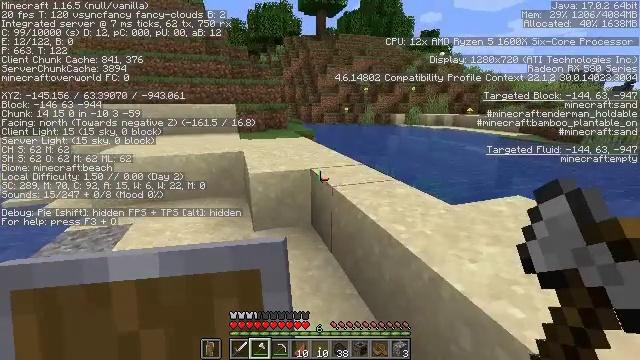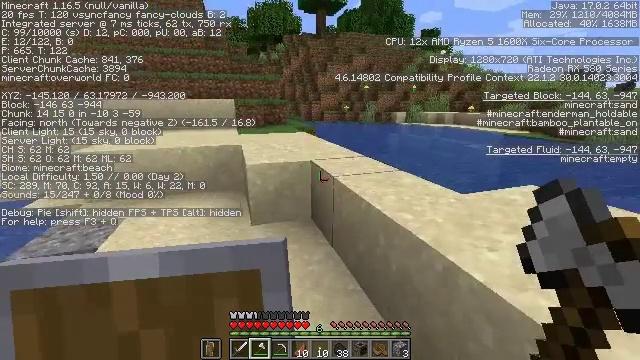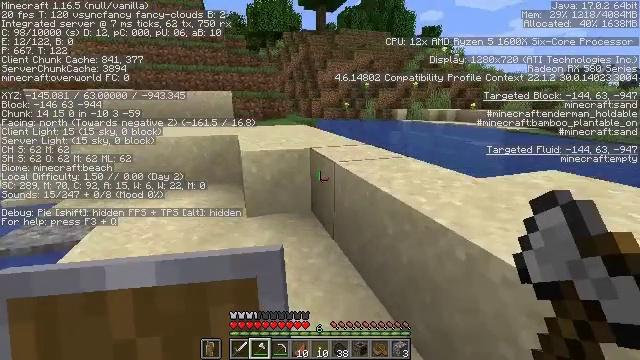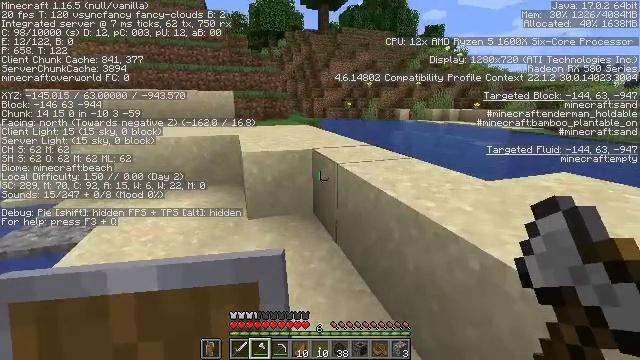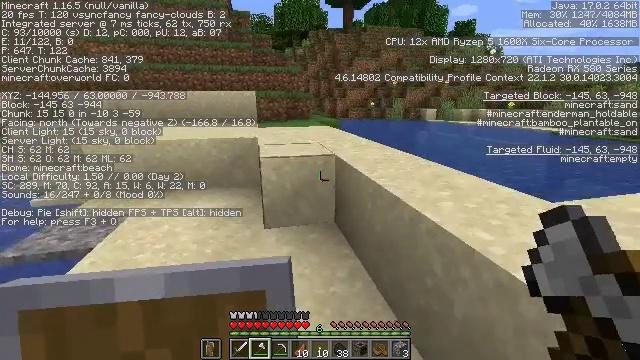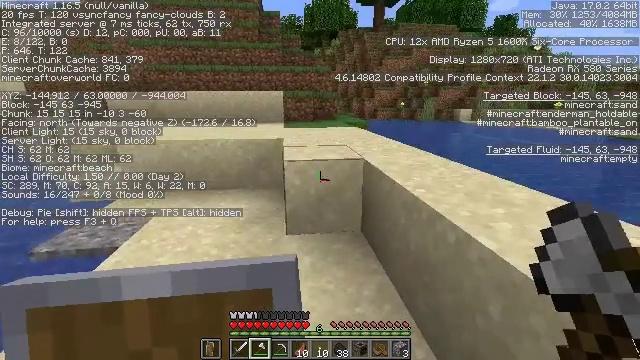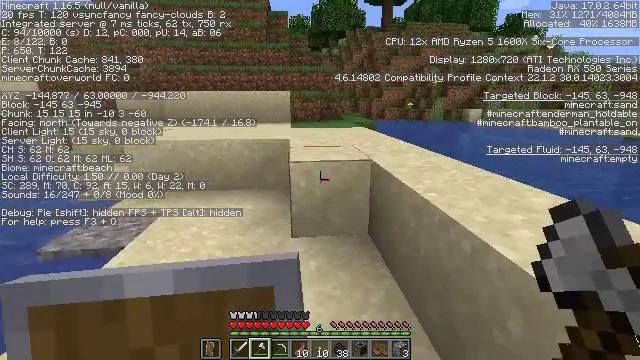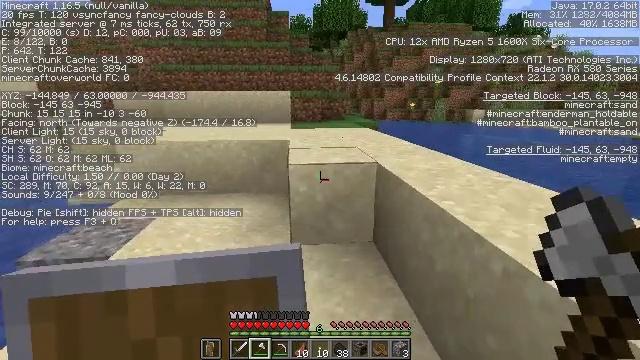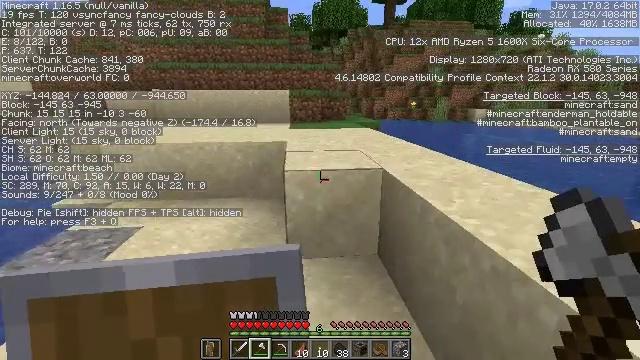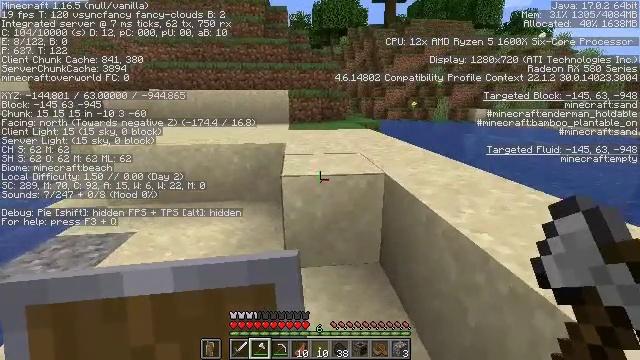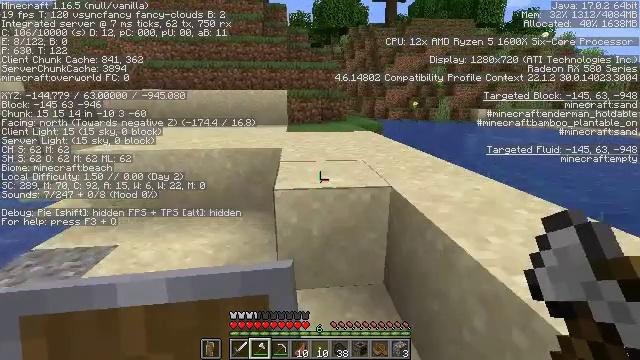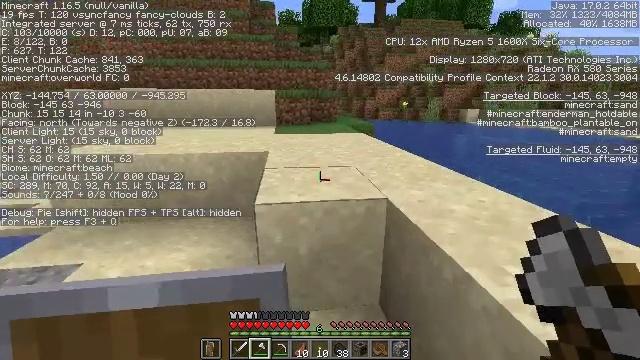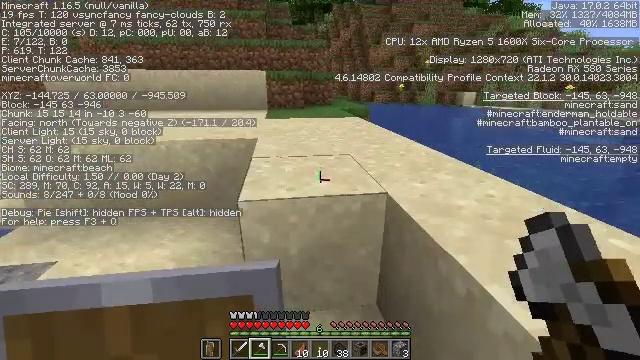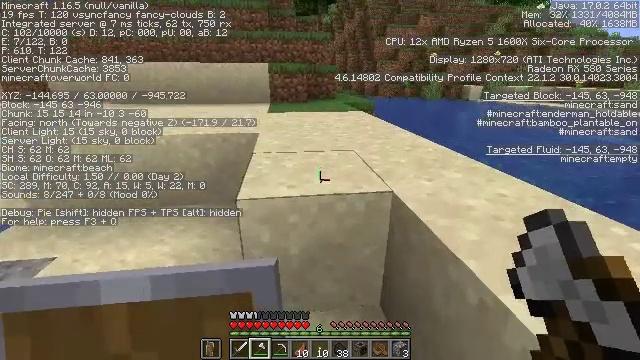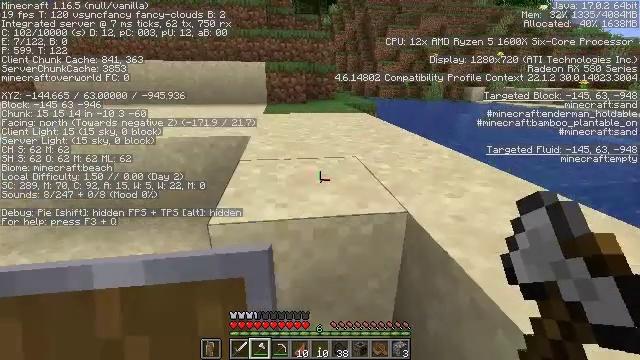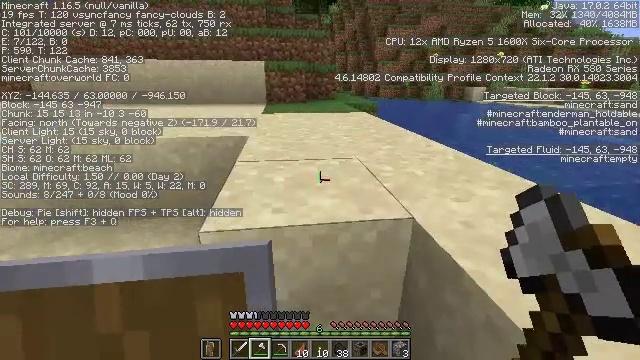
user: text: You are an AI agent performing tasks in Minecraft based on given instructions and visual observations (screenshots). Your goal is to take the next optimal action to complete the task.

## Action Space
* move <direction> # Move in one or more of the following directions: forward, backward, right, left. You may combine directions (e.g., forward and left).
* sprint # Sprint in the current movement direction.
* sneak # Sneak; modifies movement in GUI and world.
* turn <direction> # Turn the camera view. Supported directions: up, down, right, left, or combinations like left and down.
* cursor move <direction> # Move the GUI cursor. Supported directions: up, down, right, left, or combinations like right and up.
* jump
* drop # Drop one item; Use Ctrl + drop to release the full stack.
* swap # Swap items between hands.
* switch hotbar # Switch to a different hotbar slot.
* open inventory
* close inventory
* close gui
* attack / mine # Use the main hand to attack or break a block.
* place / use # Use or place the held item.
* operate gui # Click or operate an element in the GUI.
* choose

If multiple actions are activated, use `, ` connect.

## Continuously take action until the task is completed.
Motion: motion action
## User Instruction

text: Mine the sugar cane near rivers.
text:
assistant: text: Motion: move forward, jump
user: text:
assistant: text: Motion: move forward
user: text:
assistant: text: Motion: move forward
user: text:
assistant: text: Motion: move forward, turn left
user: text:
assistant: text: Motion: move forward, turn left
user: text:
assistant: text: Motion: move forward, turn left
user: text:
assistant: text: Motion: move forward
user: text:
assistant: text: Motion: move forward
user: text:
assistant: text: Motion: move forward
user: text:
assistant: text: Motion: move forward
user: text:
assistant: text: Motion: move forward, turn right
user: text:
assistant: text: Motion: move forward, turn right and down
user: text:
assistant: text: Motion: move forward, turn down
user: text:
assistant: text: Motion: move forward
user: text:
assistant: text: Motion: move forward
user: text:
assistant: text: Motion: move forward
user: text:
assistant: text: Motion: move forward
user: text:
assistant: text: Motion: move forward
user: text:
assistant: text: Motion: move forward
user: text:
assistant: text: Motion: move forward, turn left, jump
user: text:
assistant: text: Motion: move forward, turn left, jump
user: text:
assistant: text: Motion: move forward, turn left, jump
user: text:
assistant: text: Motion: move forward, turn left, jump
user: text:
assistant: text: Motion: move forward, sprint, turn left
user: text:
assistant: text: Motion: move forward, sprint, turn up
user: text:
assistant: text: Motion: move forward, sprint, turn right and up
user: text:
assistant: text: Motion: move forward, sprint, turn right and up
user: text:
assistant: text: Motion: move forward, sprint, turn right
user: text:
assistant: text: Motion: move forward, turn right
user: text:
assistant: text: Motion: move forward and move left